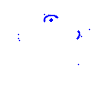
Particle: proton